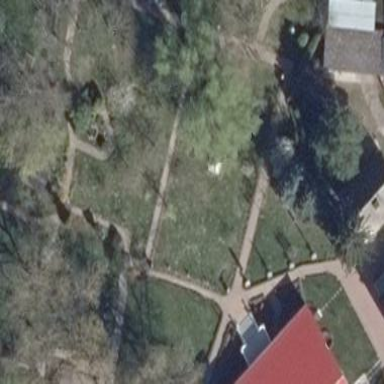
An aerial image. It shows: Garden area designated for leisure land.